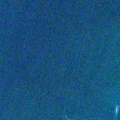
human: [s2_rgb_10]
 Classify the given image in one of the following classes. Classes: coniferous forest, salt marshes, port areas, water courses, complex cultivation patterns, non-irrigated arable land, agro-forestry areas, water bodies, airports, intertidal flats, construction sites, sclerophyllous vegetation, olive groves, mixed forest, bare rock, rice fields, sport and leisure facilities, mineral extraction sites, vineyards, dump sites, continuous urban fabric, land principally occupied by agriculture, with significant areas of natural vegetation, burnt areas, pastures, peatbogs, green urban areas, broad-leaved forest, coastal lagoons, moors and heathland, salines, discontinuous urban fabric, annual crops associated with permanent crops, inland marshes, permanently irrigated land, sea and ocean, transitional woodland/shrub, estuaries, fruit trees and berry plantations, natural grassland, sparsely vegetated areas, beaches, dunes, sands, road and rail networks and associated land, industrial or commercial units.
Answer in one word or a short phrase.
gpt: sea and ocean